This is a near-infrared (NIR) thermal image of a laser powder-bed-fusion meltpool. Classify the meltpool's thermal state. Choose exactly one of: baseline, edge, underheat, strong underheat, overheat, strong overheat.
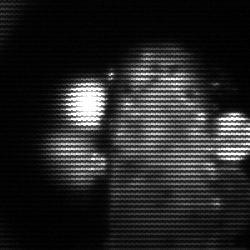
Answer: strong underheat